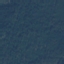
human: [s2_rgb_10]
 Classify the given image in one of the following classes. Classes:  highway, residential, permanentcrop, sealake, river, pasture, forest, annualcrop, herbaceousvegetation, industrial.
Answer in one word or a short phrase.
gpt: Forest